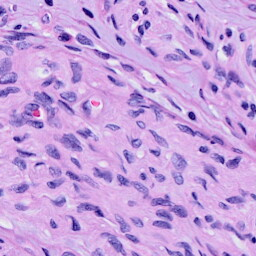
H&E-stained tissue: Cervix